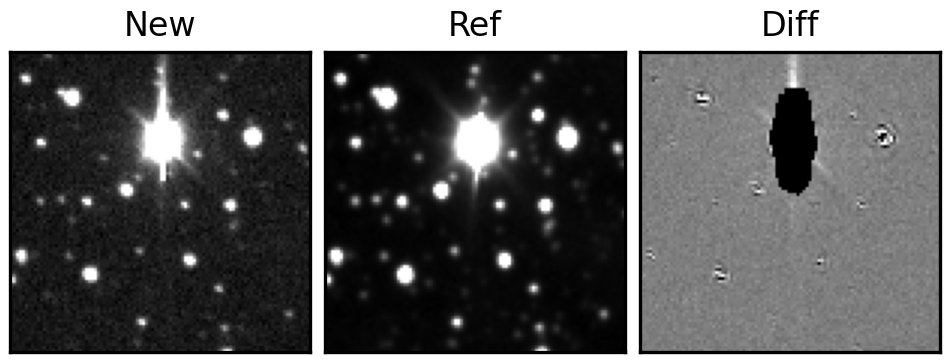
Label: bogus